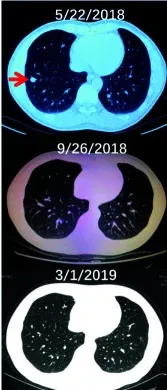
The radiographs of the proband before and during the treatment. Chest CT. Scan of the proband before and after the systematic treatment.
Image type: radiology (ct)